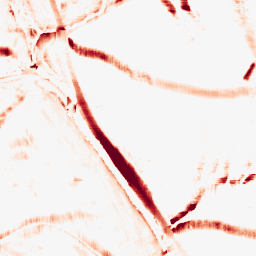
Category: morphological
Decomposition family: morphological_square
Decomposition parameters: operation: opening
size: 15
Upsampling method: edge_directed
Upsampling parameters: scale: 2
Upsampling scale: 2